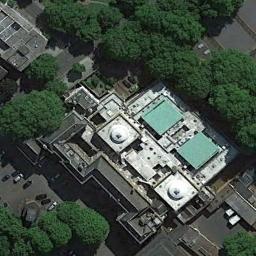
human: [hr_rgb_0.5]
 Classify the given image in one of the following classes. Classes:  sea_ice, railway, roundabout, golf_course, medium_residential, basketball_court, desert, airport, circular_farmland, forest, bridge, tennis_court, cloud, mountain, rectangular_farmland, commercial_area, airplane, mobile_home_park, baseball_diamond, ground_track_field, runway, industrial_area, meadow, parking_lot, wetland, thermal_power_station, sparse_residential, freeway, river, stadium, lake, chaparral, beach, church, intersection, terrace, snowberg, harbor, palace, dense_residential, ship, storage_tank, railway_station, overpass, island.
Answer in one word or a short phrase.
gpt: church